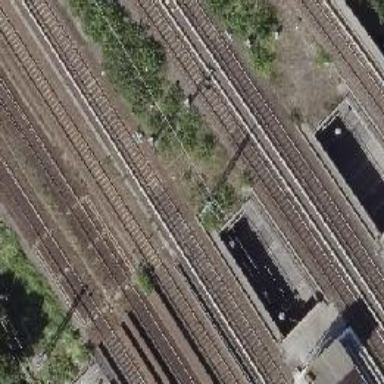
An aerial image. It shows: Railway signal.